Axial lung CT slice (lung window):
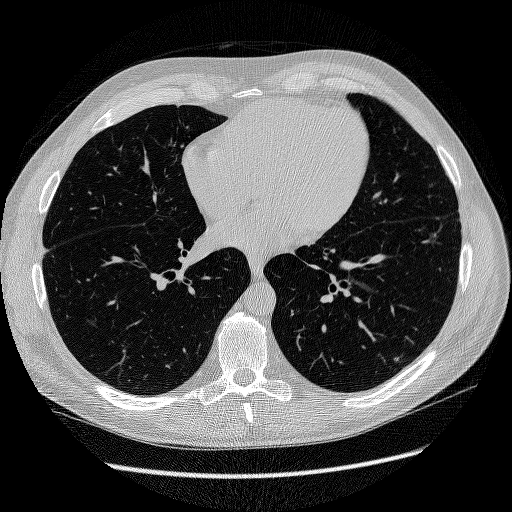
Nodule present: no